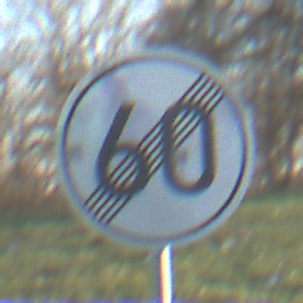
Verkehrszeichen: EndeGeschwindigkeit60
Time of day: MorningAfternoon
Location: Outdoor (Nature)
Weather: Clear
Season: Winter
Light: Natural